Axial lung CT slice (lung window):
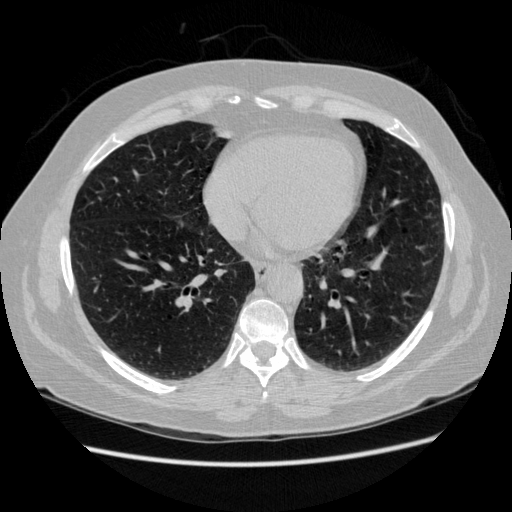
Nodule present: no